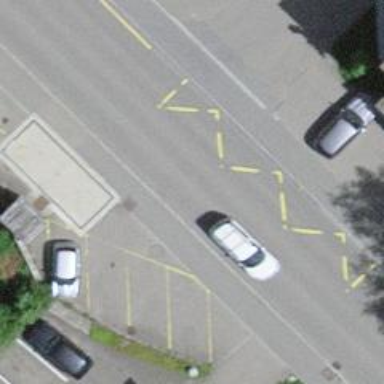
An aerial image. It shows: Public transport stop position.